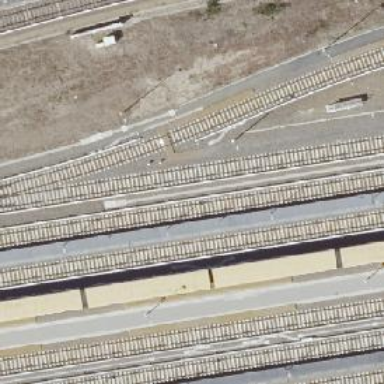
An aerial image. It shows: Abandoned railway.